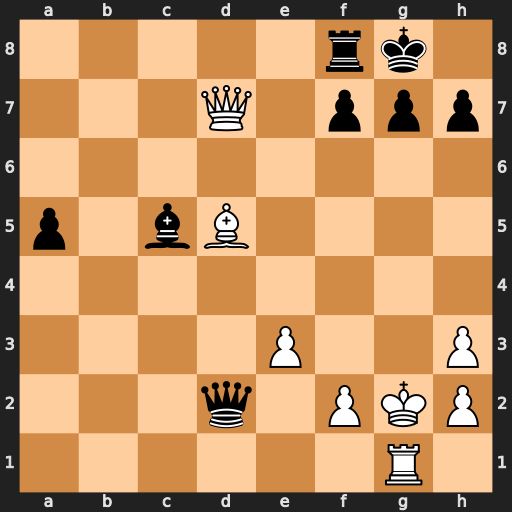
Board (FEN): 5rk1/3Q1ppp/8/p1bB4/8/4P2P/3q1PKP/6R1
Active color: w
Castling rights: -
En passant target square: -
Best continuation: Bxf7+ Rxf7 Qxd2